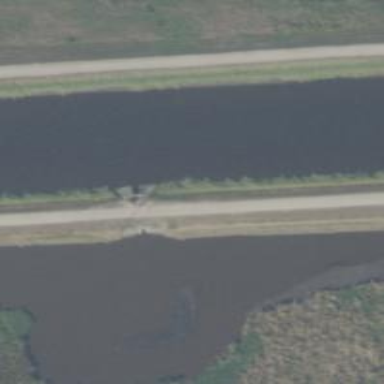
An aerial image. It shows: Weir along the waterway.